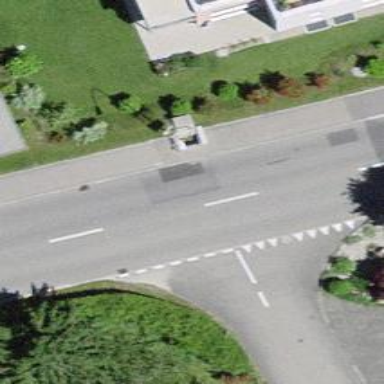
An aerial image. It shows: Left sidewalk along asphalt tertiary road.